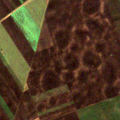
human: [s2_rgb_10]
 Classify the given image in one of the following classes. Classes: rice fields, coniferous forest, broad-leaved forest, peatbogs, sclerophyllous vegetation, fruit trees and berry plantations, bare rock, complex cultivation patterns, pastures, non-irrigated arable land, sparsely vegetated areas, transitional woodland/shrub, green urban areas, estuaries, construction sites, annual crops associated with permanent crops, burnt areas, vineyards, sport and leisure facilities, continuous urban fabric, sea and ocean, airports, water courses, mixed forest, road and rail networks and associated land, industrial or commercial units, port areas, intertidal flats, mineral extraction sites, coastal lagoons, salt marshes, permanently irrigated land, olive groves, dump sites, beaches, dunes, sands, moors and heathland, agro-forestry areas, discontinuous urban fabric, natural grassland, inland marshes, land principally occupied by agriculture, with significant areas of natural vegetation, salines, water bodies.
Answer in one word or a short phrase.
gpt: non-irrigated arable land